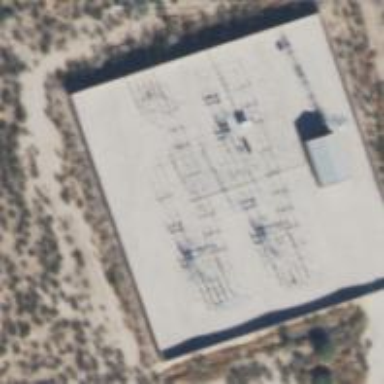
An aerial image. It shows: Switch used for power control.